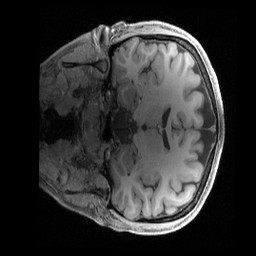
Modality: T1w
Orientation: coronal
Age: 29
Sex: female
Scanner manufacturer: siemens
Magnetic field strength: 3 T
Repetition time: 2.4 s
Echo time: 0.00241 s